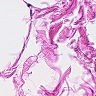
Metastatic tissue present: no